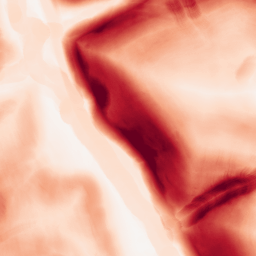
Category: morphological
Decomposition family: morphological_gradient
Decomposition parameters: size: 10
shape: disk
Upsampling method: bicubic_16x
Upsampling parameters: scale: 16
Upsampling scale: 16